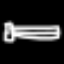
Label: bed